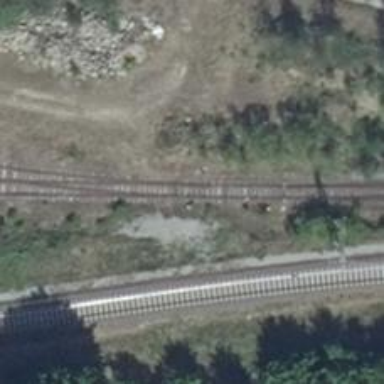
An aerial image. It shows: Disused railway yard.